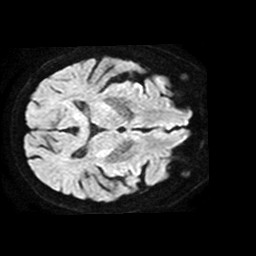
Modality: TRACE
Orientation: axial
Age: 70
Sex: female
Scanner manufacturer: philips
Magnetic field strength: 1.5 T
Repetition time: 3.684 s
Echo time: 0.09411 s